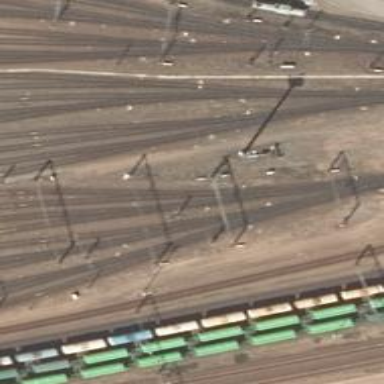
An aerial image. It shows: Railway yard in service.